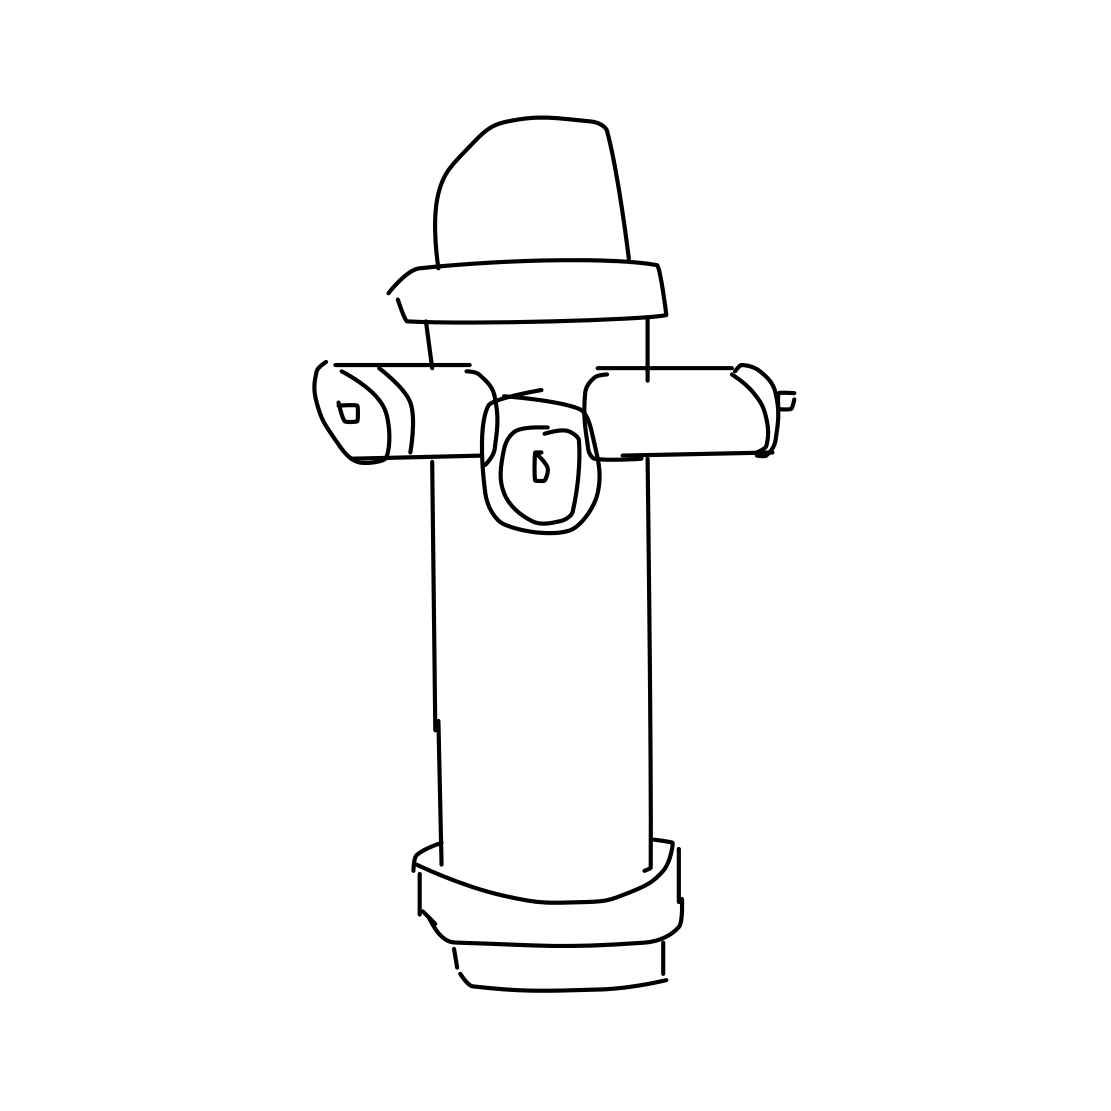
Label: fire hydrant